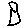
Label: fish